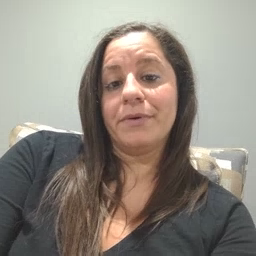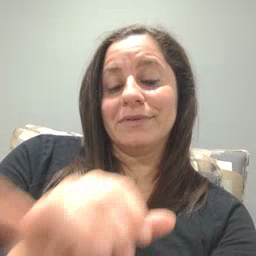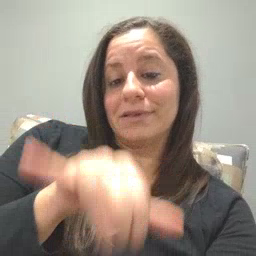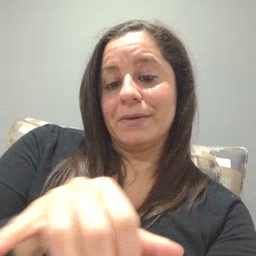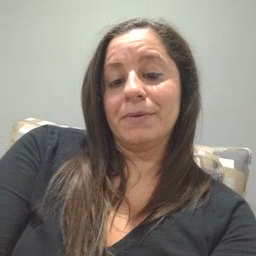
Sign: stay